Question: This's code,
'''
slider = UISlider(frame: CGRect(x: 80,y: 9.5,width: UIScreen.main.bounds.width - 160,height: 15))
slider.minimumTrackTintColor = UIColor.orange
slider.isContinuous = false
slider.addTarget(self, action: #selector(pageChange), for: .valueChanged)
slider.setThumbImage(UIImage(named:"RM_3"), for: .normal)
bottomBar?.addSubview(slider)
'''
How to clean up the left thumbs???

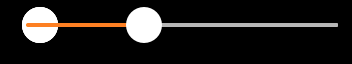
Answer: '''
import UIKit
class DBSlider: UISlider {
@IBInspectable var thumbImage: UIImage?
@IBInspectable var minTrackColor:UIColor?
@IBInspectable var maxTrackColor:UIColor?
// MARK: Lifecycle
override func awakeFromNib() {
super.awakeFromNib()
if let thumbImage = thumbImage
{0
self.setThumbImage(thumbImage, for: .normal)
}
if let minTrackColor = minTrackColor
{
self.minimumTrackTintColor = minTrackColor
}
if let maxTrackColor = maxTrackColor
{
self.maximumTrackTintColor = maxTrackColor
}
}
}
'''
<URL>
<URL>